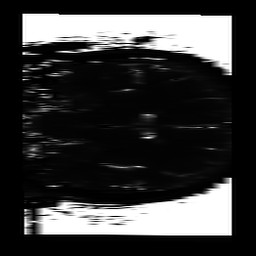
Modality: T2map
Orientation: coronal
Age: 23
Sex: male
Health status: ill